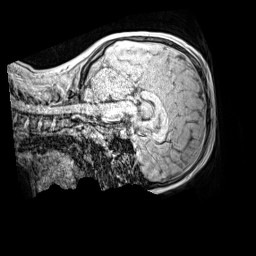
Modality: MP2RAGE
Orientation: sagittal
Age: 12
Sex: female
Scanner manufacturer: siemens
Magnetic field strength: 3 T
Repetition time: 4 s
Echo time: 0.00299 s